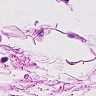
Metastatic tissue present: no